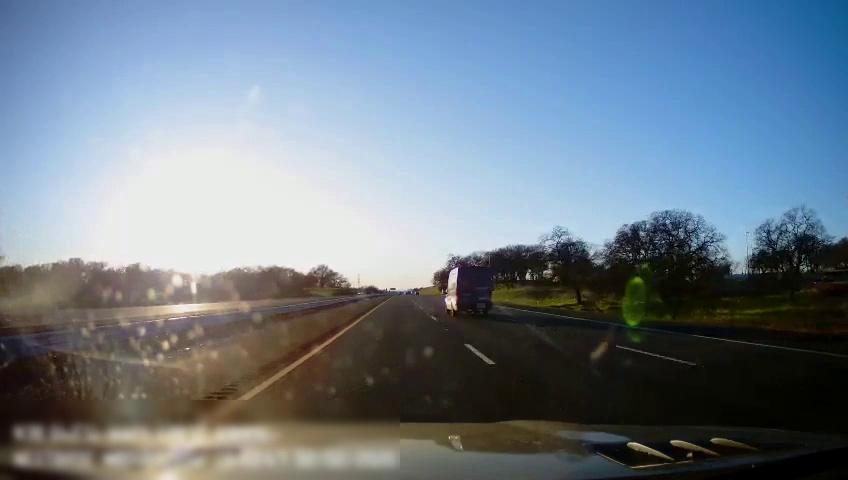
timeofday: Day
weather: Sunny
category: Drivable Space
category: Drivable Space
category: Vehicles | Truck
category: Lanes | Current Lane
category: Lanes | Current Lane
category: Lanes | Alternate Lane
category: Lanes | Alternate Lane